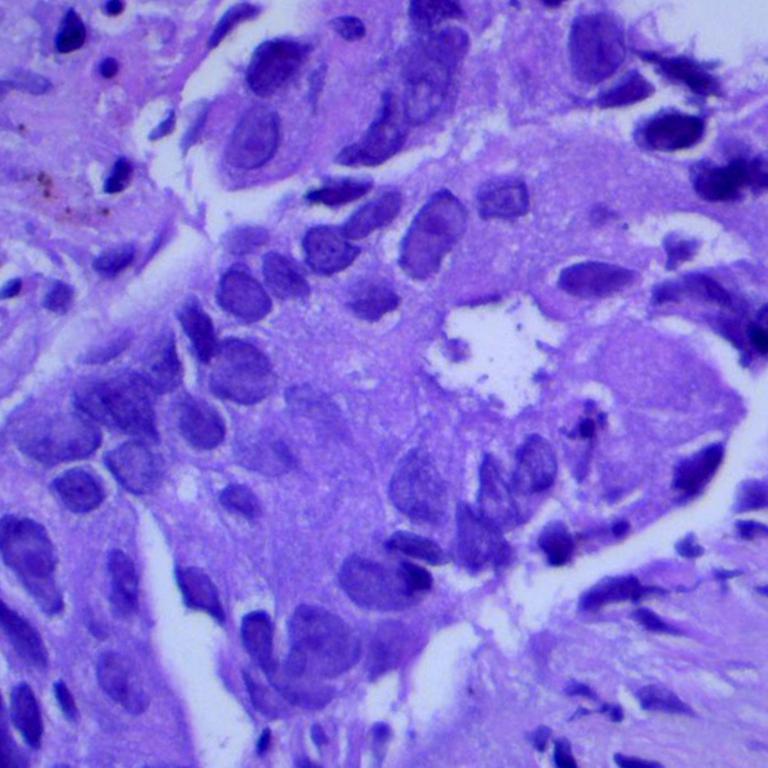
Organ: lung
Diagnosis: adenocarcinomas